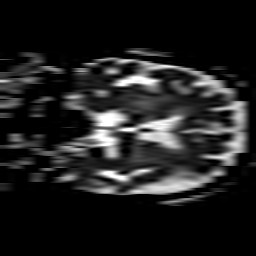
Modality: ADC
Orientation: coronal
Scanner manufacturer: philips
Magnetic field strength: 3 T
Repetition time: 3.711 s
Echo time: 0.05903 s